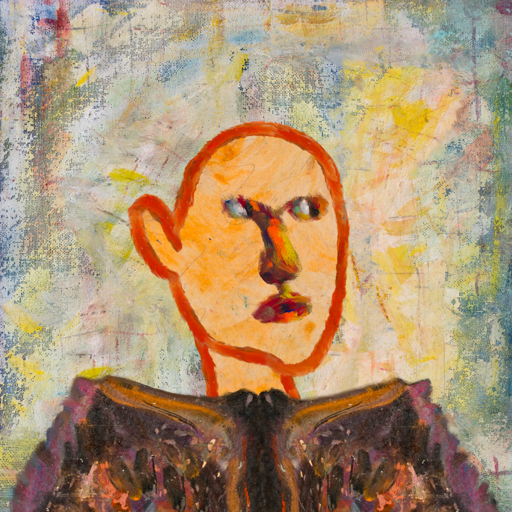
Background: Irani, Head And Neck Side: Experience, Face Side: An_Impression, Bust: Gypsy_Queen, Hair Side: Blank, Head Accessory: Blank, Second Necklace: Blank, Necklace: Blank, Baby: Blank